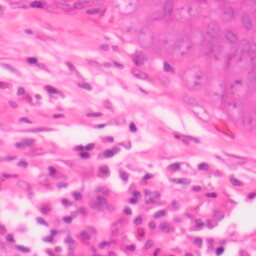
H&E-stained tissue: Colon